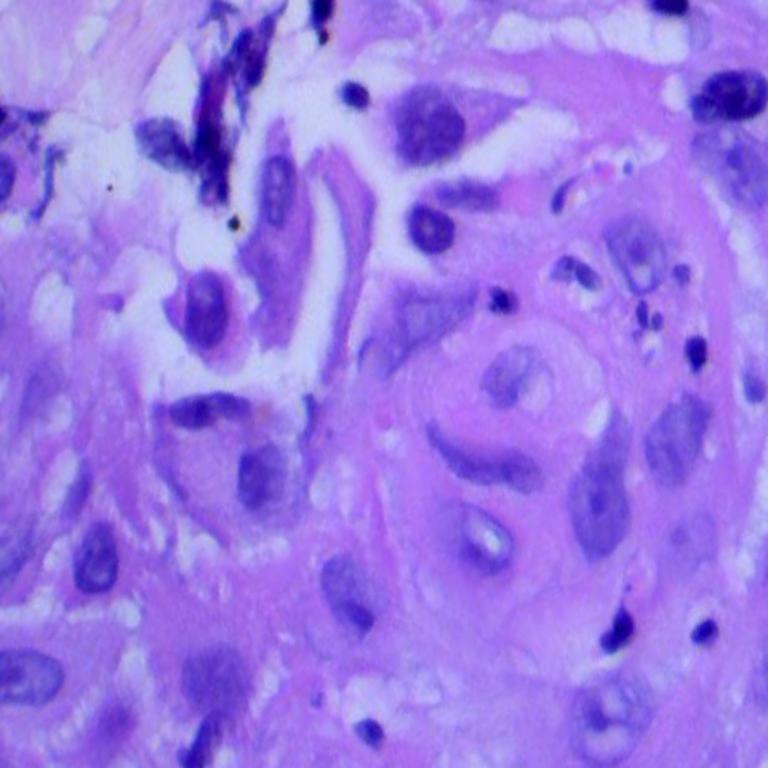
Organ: lung
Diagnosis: squamous carcinomas